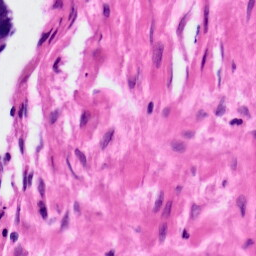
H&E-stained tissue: Ovarian